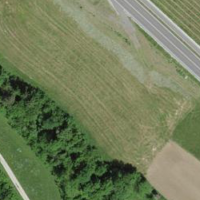
EUNIS habitat code: 25
Species observed at this site:
Oecanthus pellucens